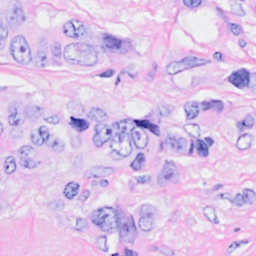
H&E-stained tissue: Breast